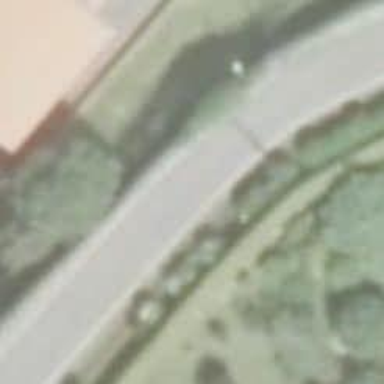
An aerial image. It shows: Unclassified road.